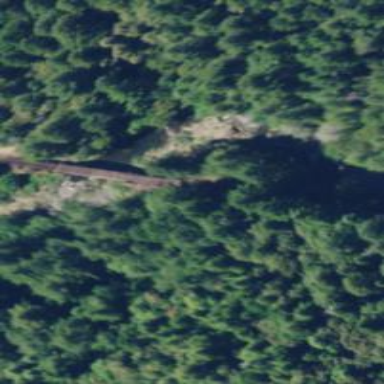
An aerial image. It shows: Preserved railway with rails.